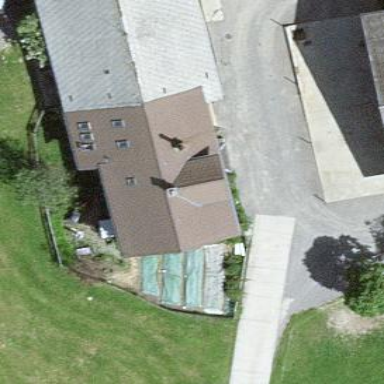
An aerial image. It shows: Gabled roof farm building.